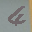
Label: 4